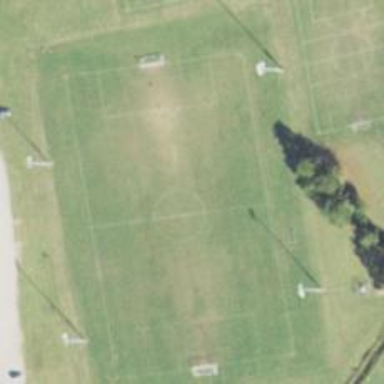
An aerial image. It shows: Soccer pitch designated for leisure and sports activities.